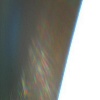
Label: sunburn